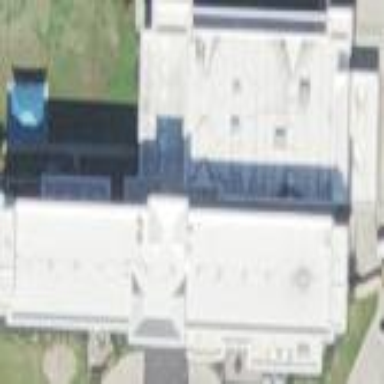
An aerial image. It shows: Conference centre building.